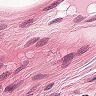
Metastatic tissue present: no